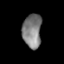
Tissue: lung
Cell type: Pericytes
Senescence score: 0.5474
Nuclear area (px): 628
Mean DAPI intensity: 126.793